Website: apple
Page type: address-validator
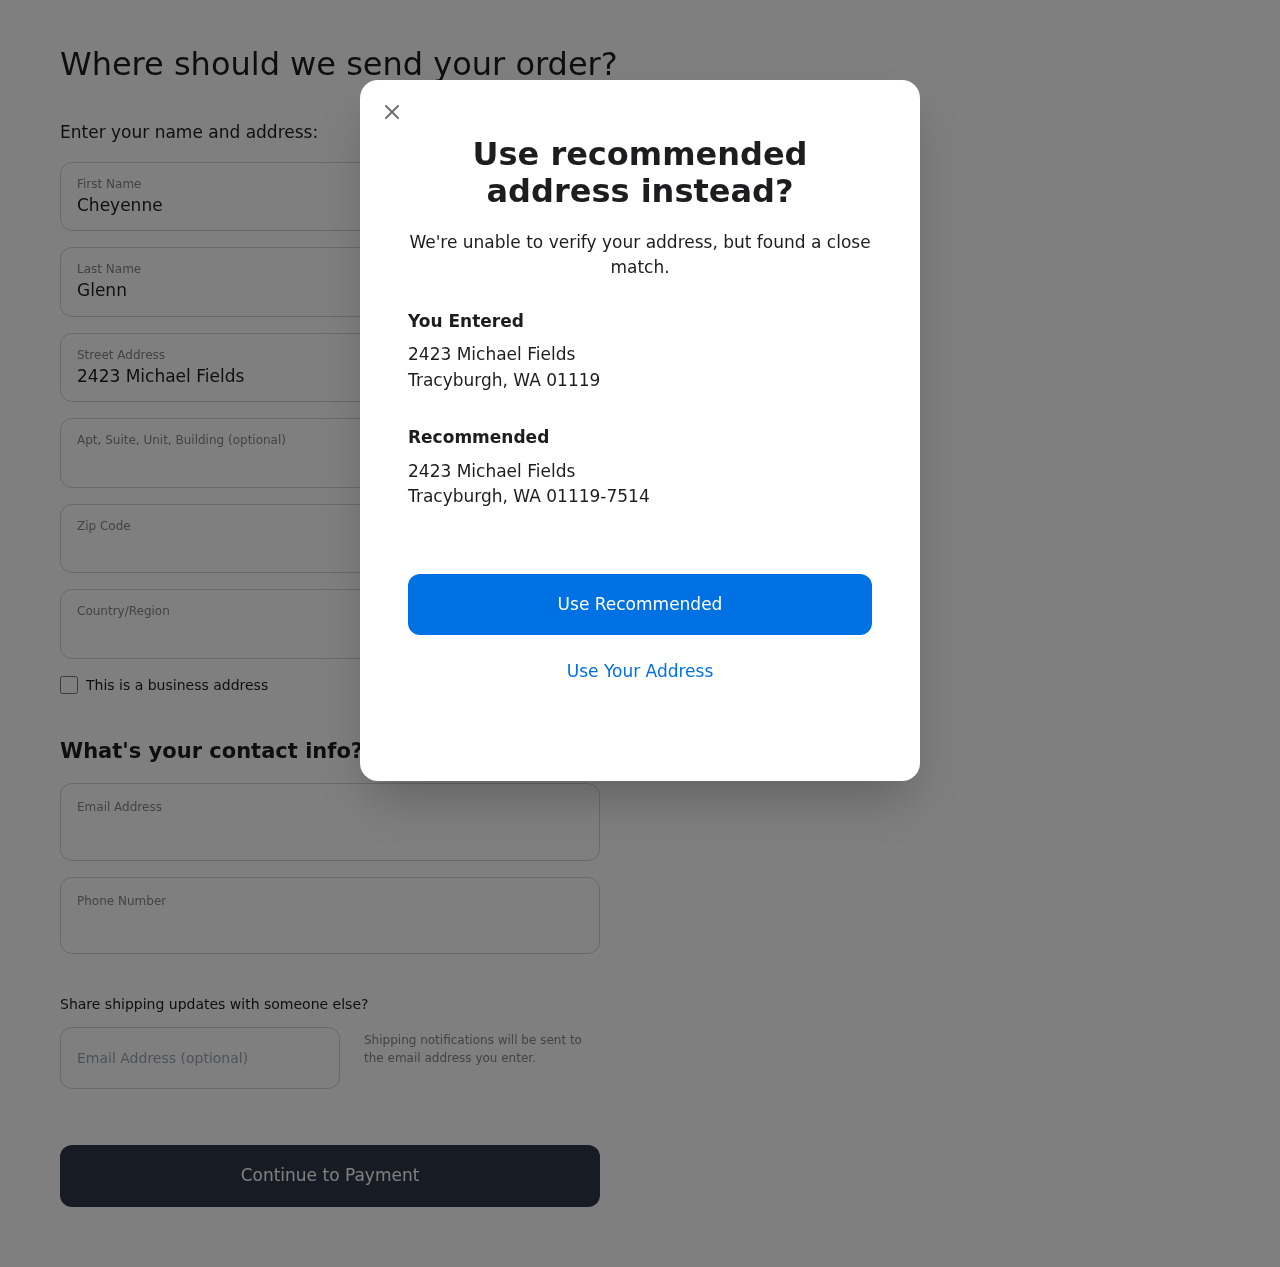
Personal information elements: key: PII_CITY
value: Tracyburgh
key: PII_COUNTRY
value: United States
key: PII_EMAIL
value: cheyenne_glenn@hotmail.com
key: PII_FIRSTNAME
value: Cheyenne
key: PII_GIFT_EMAIL
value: laurenray@hotmail.com
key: PII_LASTNAME
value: Glenn
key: PII_PHONE
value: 9333587332
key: PII_POSTCODE
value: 01119
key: PII_POSTCODE_FULL
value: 01119-7514
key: PII_STATE_ABBR
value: WA
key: PII_STREET
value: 2423 Michael Fields
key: PII_CITY2
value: Tracyburgh
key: PII_STATE_ABBR2
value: WA